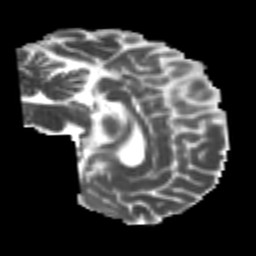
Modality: MD
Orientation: sagittal
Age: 26
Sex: male
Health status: healthy
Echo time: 0.074 s